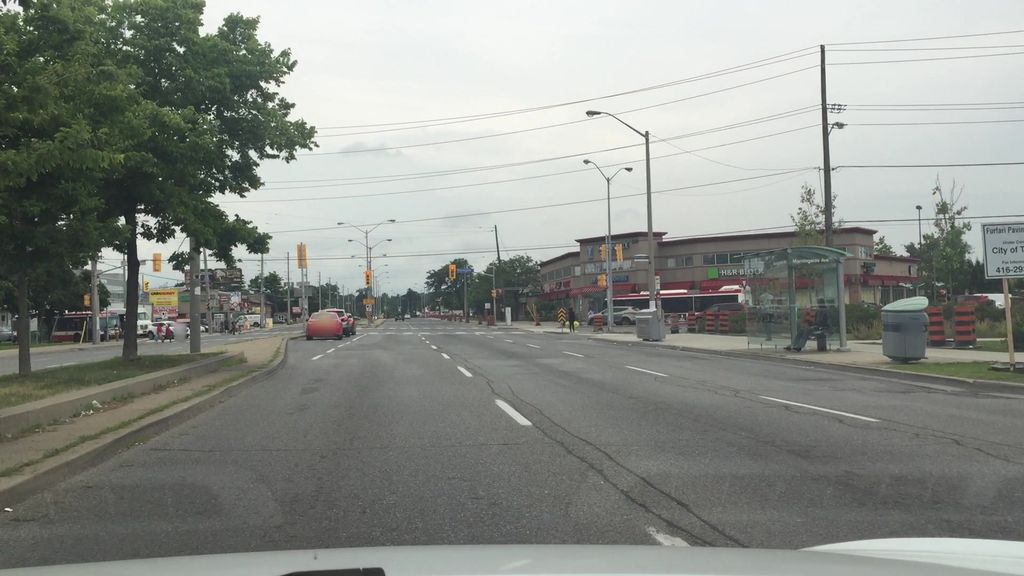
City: toronto